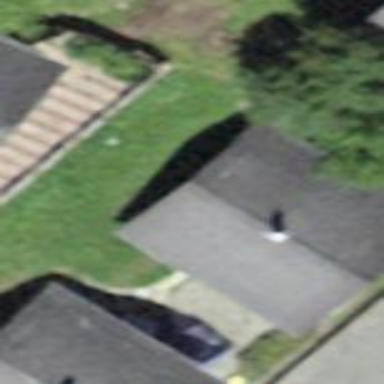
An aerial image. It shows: Detached building.